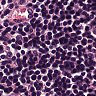
Metastatic tissue present: no